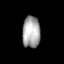
Tissue: prostate
Cell type: B cells
Senescence score: 0.7399
Nuclear area (px): 551
Mean DAPI intensity: 167.436